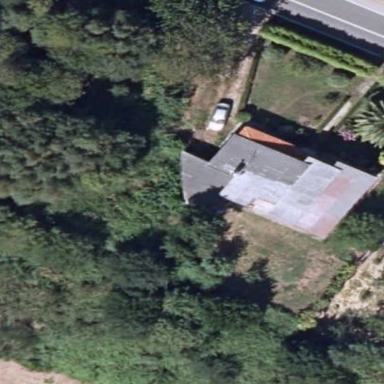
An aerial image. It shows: Simple and straightforward house.